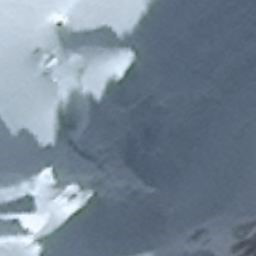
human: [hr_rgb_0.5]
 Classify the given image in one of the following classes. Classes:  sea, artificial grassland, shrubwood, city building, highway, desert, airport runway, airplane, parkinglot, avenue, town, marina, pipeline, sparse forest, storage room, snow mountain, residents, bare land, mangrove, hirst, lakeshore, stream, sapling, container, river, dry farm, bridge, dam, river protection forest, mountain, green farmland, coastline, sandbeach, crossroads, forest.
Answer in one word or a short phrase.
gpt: snow mountain